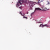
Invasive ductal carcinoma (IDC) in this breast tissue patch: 0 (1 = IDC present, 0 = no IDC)